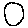
Label: circle